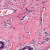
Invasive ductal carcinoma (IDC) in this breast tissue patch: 0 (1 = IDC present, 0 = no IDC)